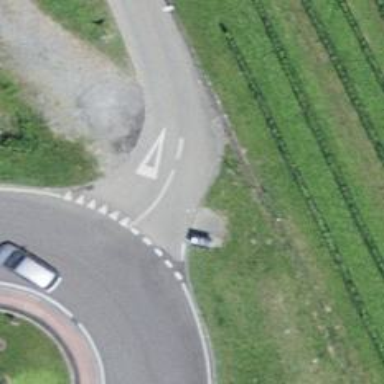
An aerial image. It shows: Road with "give way" sign.